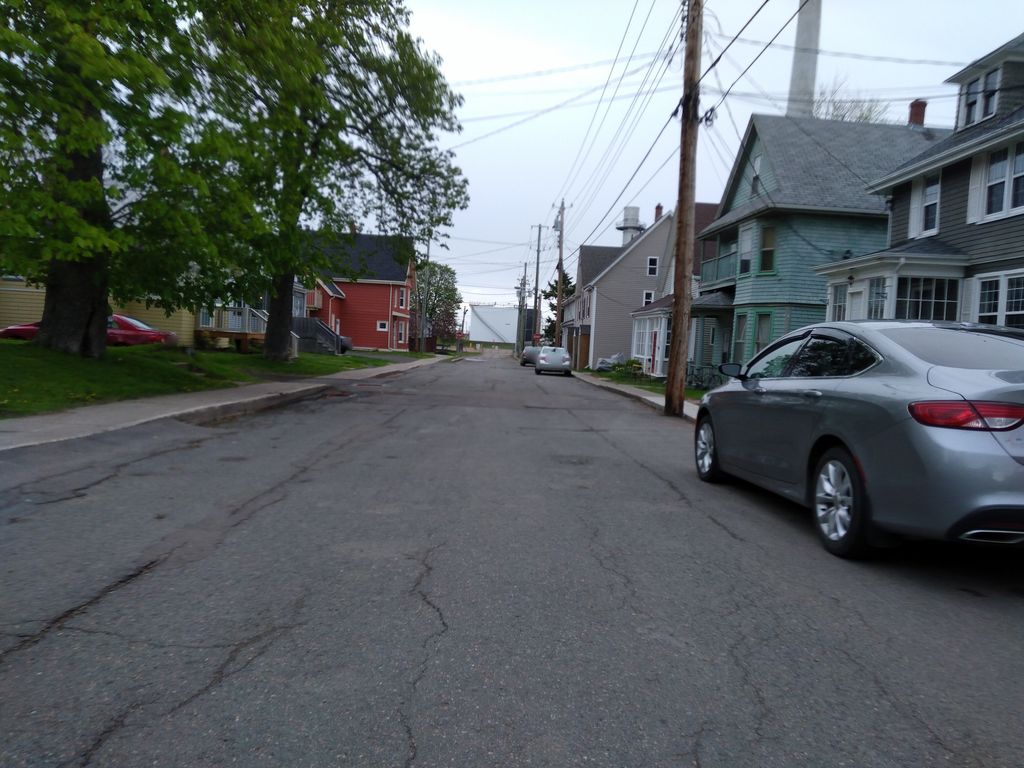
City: charlottetown